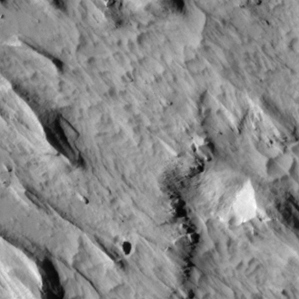
Label: non_frost